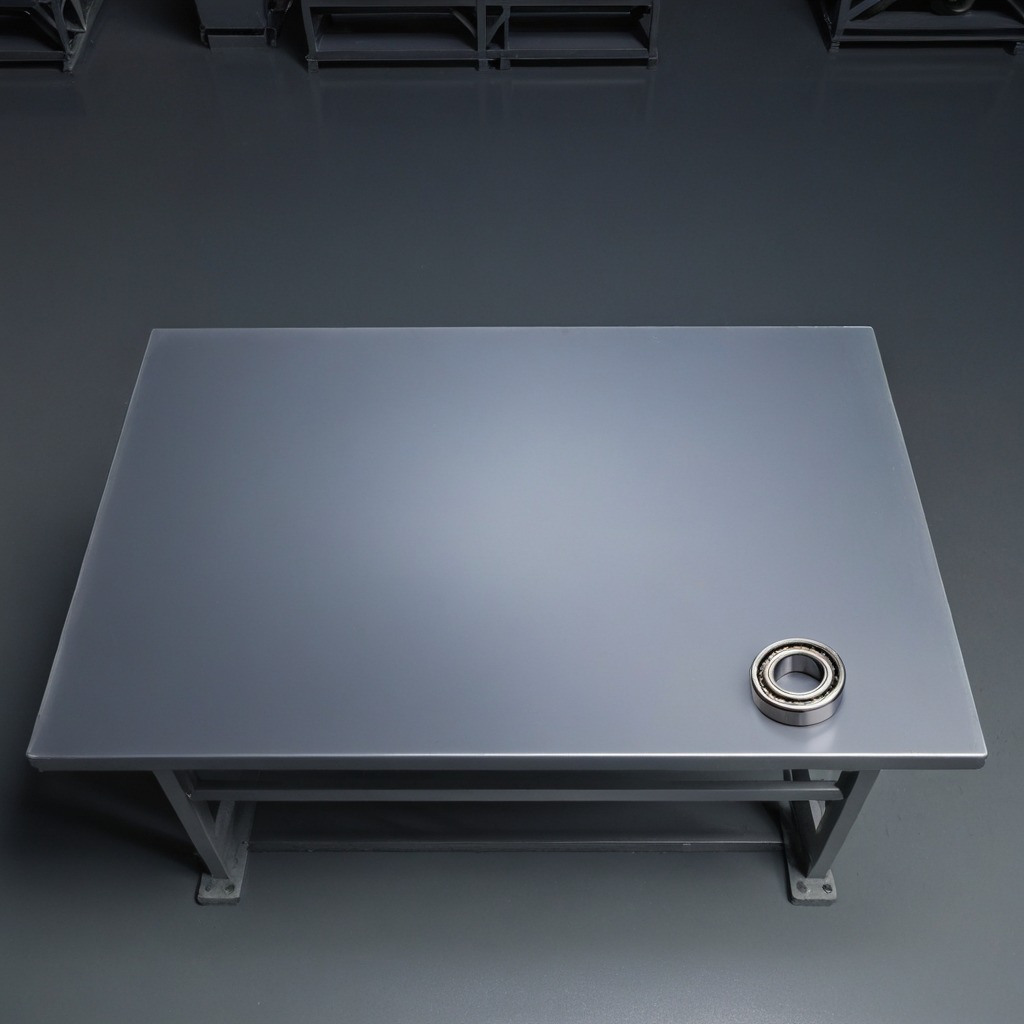
A metal ball bearing is lying on the tabletop.